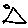
Label: triangle